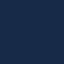
Land use / land cover class: SeaLake